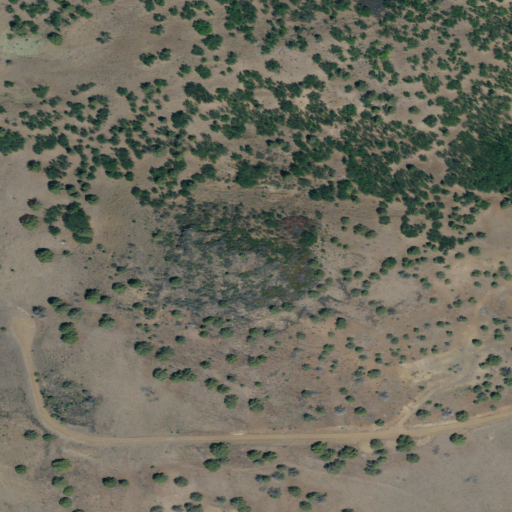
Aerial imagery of mountain in California named Coyote Peak containing shrub, evergreen forest, grassland, deciduous forest, and barren land